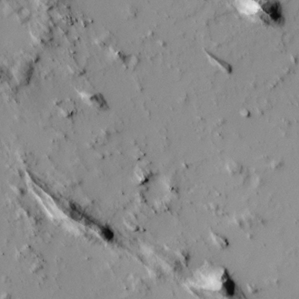
Label: non_frost